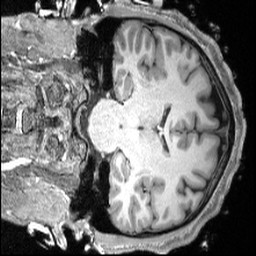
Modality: T1w
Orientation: coronal
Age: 22
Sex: male
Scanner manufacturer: siemens
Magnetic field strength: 3 T
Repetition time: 2.3 s
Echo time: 0.00308 s